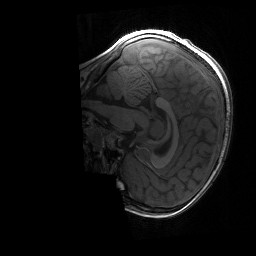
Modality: T1w
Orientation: sagittal
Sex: male
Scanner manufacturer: siemens
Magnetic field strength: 3 T
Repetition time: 1.9 s
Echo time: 0.00243 s